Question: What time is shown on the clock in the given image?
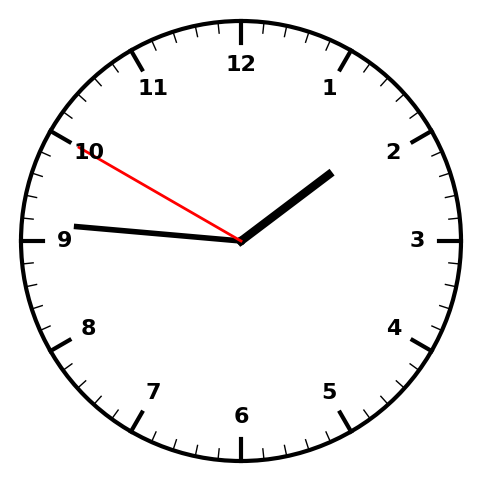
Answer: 01:45:50